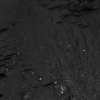
Atmospheric dust classification: not_dusty